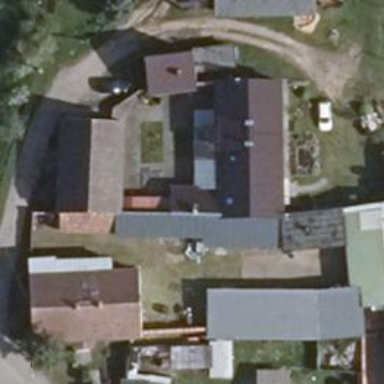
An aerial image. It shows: House with flat grey roof.